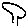
Label: tree